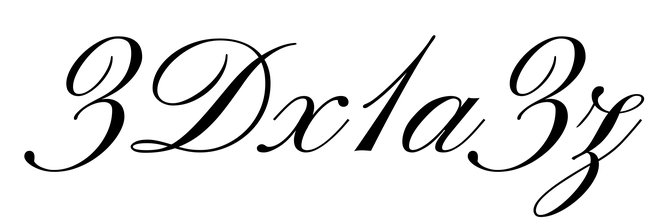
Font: PinyonScript-Regular